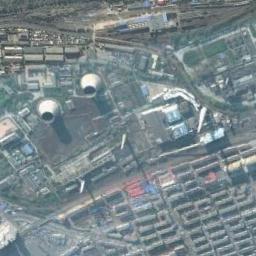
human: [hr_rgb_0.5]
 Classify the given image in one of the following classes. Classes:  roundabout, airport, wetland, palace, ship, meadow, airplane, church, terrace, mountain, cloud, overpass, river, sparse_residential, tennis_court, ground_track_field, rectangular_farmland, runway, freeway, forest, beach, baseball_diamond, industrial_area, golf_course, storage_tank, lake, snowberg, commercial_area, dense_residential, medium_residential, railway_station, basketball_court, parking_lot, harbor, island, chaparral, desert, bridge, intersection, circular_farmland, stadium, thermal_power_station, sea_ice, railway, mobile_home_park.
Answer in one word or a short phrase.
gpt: thermal_power_station